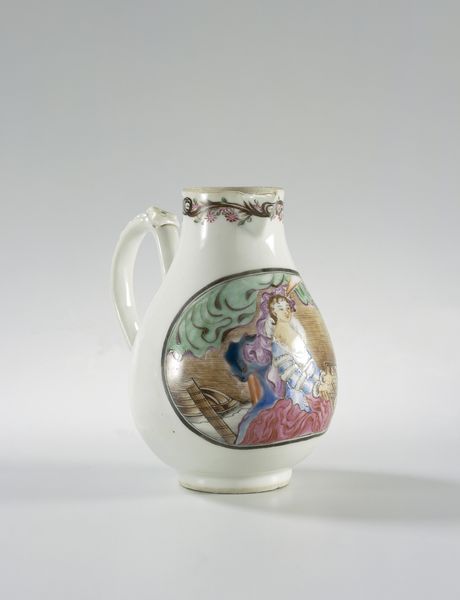
Titel: Melkkan in polychrome emails met een dame aan een klavier
Standort: Amsterdam
Institution: Rijksmuseum
Schlagwörter: blue, hands, red, white, women, dress, face, green, hair, lady, painting, portrait, sitting, woman, flowers, picture, pink, brown, pot, vase, hand, water, eyes, decoration, oval, purple, shadow, mouth, swirl, small, leaves, neck, cup, mug, jug, pitcher, container, porcelain, vine, painted, jar, brows, object, item, handle, decorated, spout